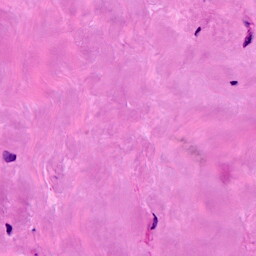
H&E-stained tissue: Breast